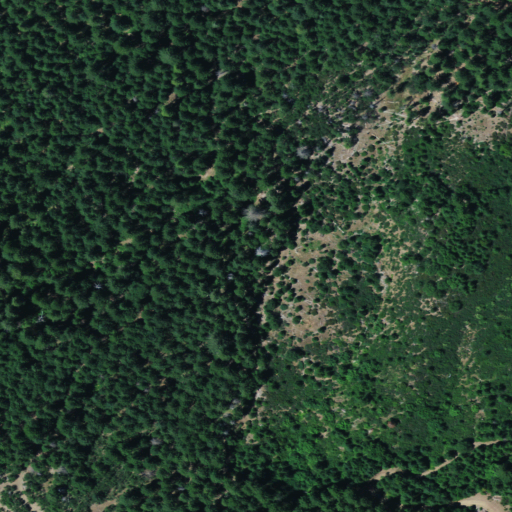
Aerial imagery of slope(s) in California named Beaver Slide containing evergreen forest, grassland, open development, mixed forest, and shrub